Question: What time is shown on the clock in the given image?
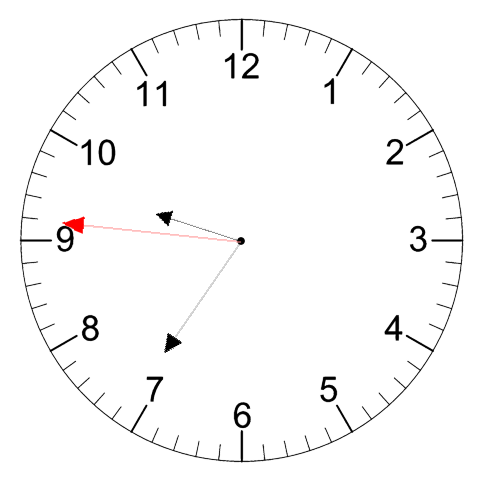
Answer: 09:35:46